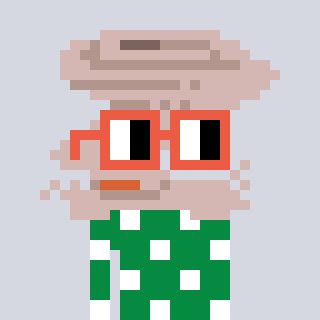
a pixel art character with square orange glasses, a tornado-shaped head and a green-colored body on a cool background